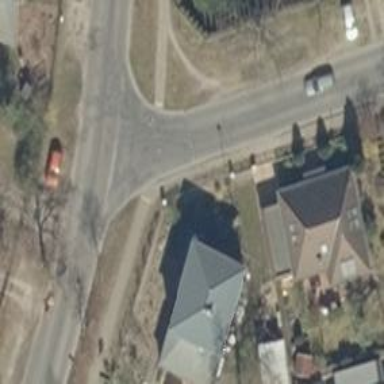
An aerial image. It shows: Tertiary road with asphalt surface and sidewalk on the left side.